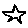
Label: star